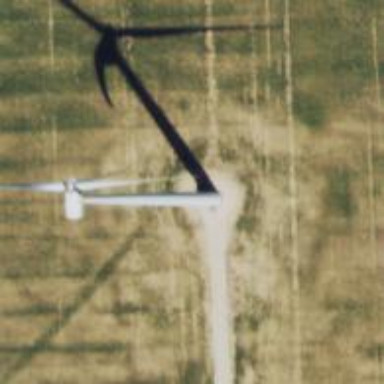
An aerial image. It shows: Wind generator using horizontal axis wind turbines.